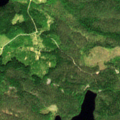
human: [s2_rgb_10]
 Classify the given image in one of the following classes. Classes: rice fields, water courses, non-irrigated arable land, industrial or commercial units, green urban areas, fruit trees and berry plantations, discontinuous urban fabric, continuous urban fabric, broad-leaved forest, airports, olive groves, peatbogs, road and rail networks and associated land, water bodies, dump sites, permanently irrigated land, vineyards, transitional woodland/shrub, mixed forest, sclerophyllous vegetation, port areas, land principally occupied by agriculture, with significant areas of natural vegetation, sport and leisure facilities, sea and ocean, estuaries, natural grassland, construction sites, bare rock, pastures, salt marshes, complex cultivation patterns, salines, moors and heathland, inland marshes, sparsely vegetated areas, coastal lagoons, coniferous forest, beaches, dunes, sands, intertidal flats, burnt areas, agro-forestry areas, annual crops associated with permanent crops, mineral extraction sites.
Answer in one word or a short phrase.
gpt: coniferous forest, mixed forest, transitional woodland/shrub, water bodies